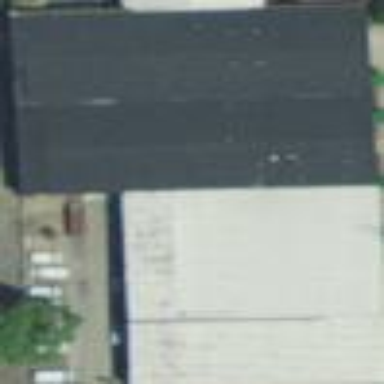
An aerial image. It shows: Building.